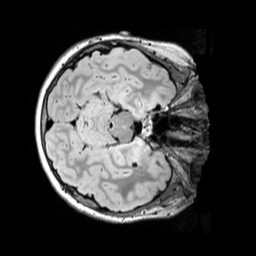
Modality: FLAIR
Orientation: axial
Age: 12
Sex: female
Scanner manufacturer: siemens
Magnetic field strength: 3 T
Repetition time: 5 s
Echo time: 0.388 s